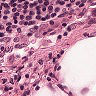
Metastatic tissue present: no